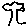
Label: tree